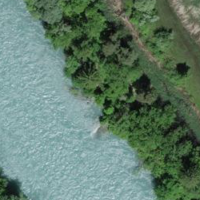
EUNIS habitat code: 15
Species observed at this site:
Sorbus aucuparia